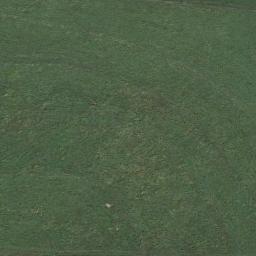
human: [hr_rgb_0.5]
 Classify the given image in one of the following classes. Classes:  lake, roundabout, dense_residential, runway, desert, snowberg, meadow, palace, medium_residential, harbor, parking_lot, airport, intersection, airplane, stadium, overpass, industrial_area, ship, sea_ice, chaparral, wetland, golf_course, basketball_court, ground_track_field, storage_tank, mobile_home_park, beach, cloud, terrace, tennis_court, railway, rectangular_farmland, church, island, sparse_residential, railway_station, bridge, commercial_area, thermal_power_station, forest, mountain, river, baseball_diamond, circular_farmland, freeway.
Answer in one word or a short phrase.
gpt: meadow